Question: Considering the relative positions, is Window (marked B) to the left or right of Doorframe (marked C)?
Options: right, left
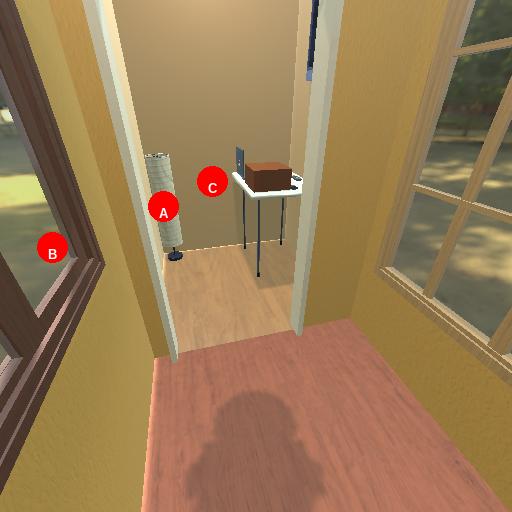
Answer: right